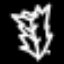
Label: leaf